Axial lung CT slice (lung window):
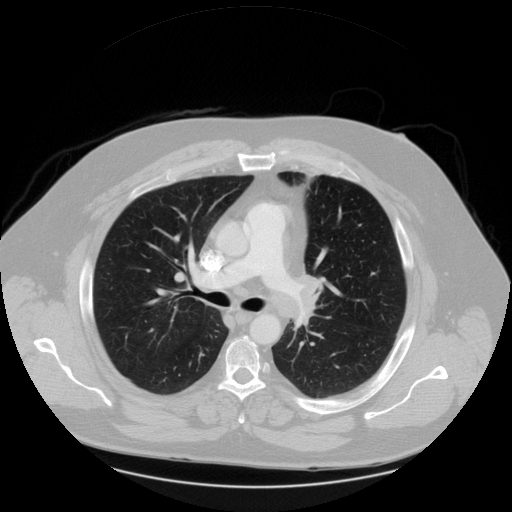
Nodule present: no